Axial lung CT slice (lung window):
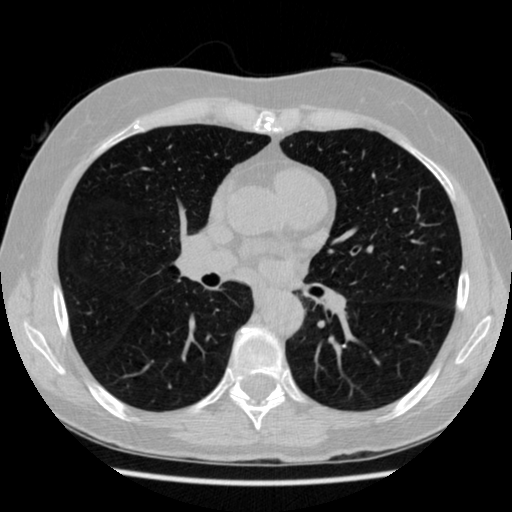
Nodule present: no